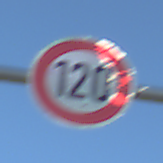
Verkehrszeichen: Geschwindigkeit120
Umgebung: Outdoor, Nature
Tageszeit: MorningAfternoon
Wetter: Clear
Licht: Natural
Jahreszeit: Autumn
Kontrast: HighContrast